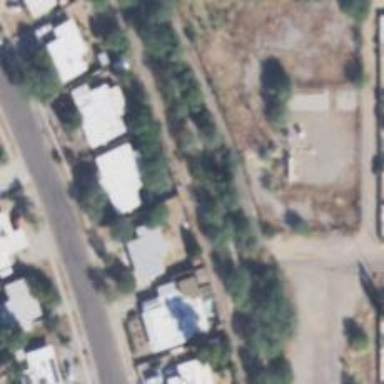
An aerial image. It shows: Alley classified as service road.